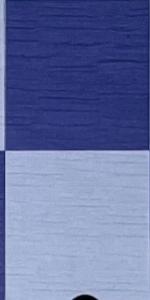
Label: Empty